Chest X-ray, PA view. Patient: 12 years old, sex M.
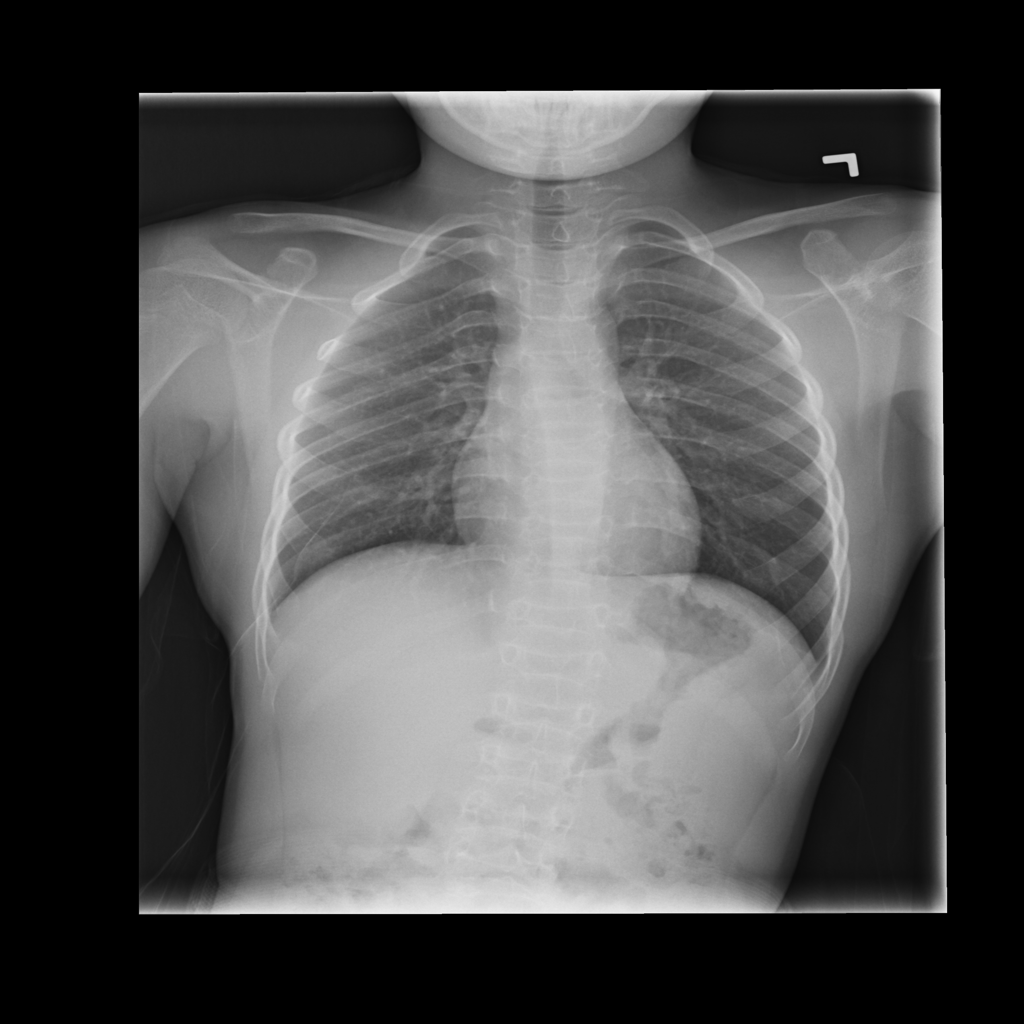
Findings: No Finding